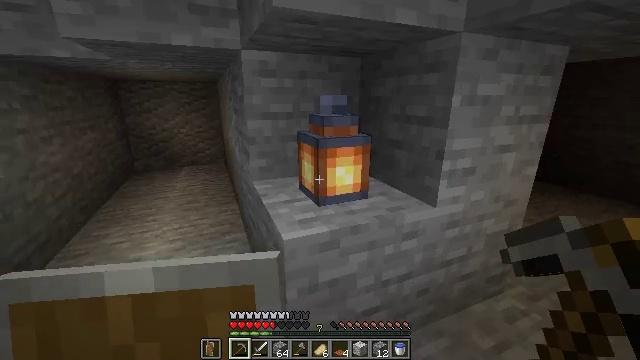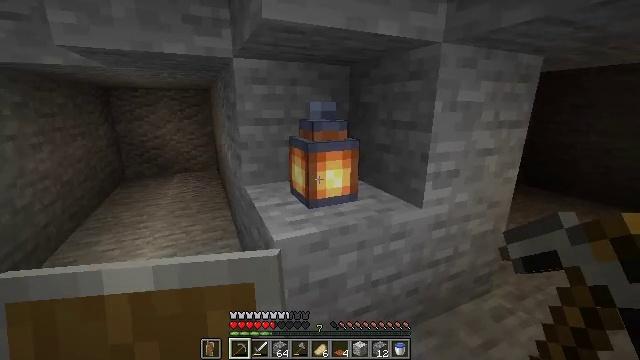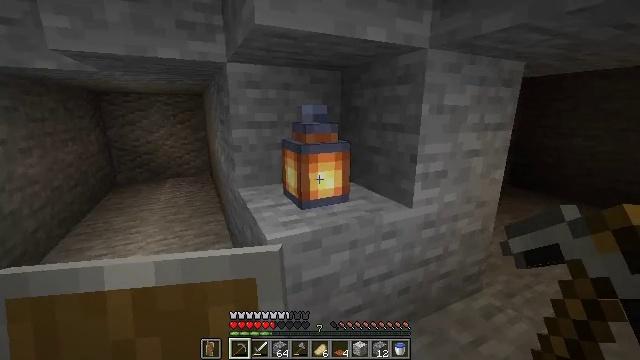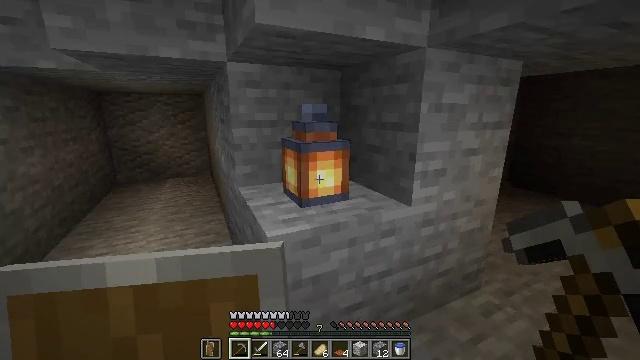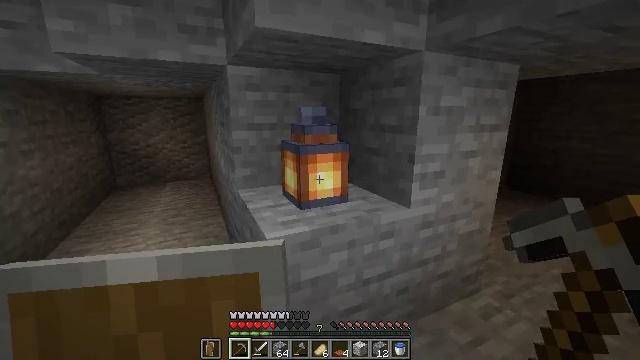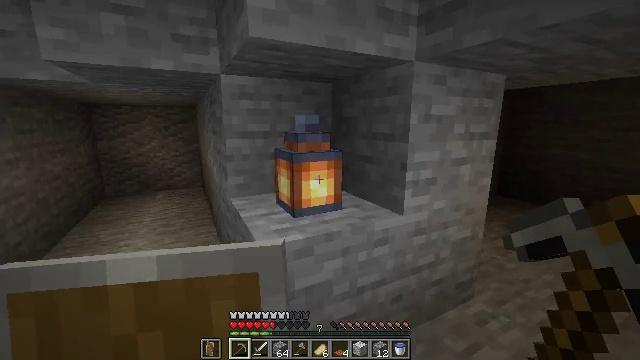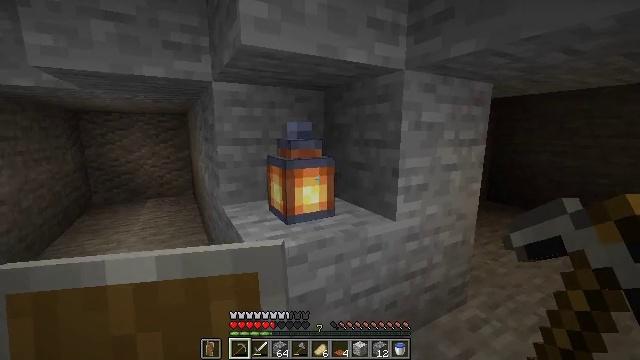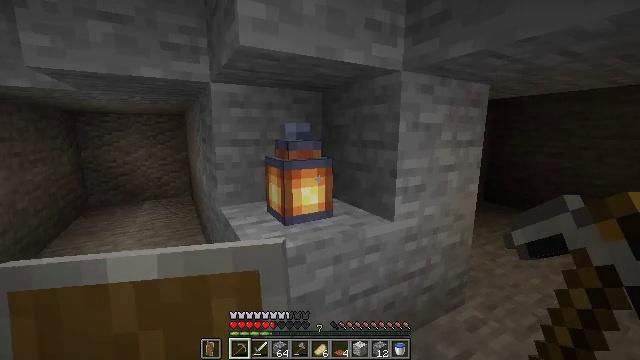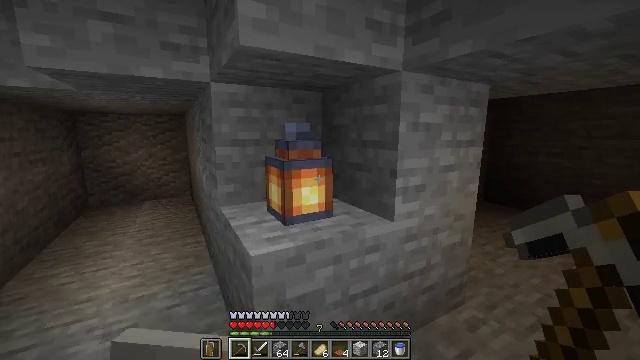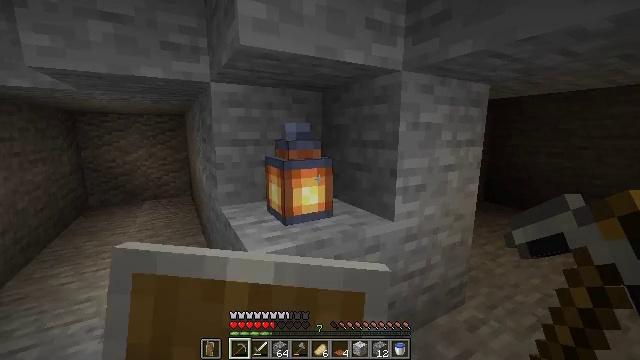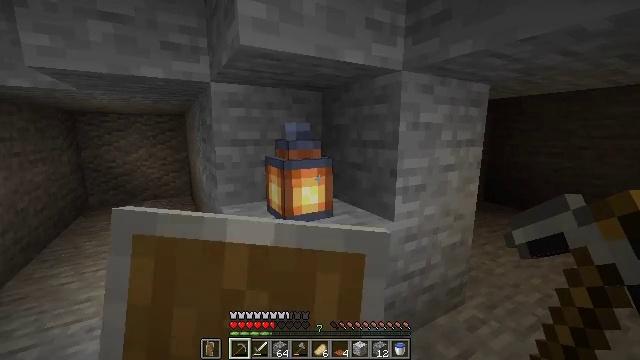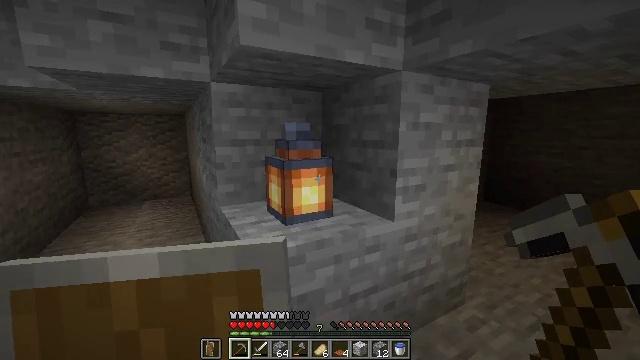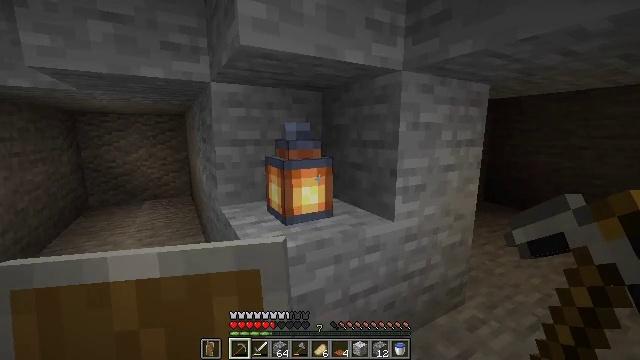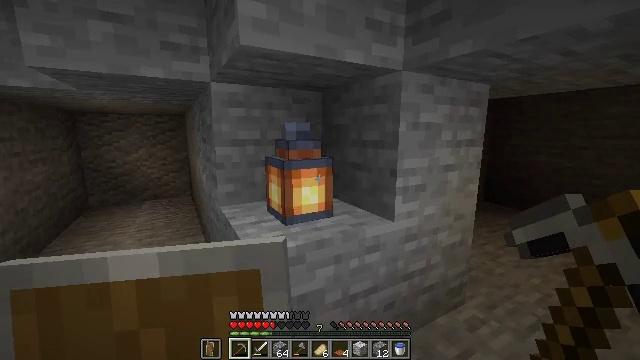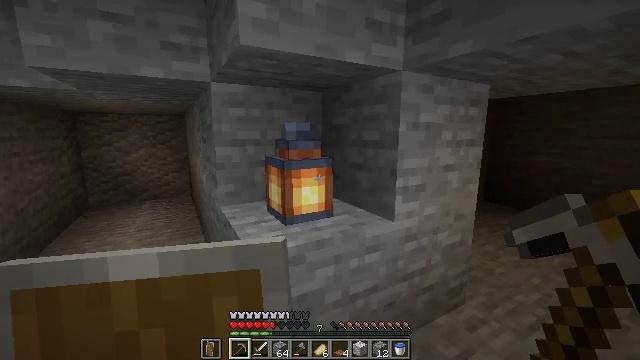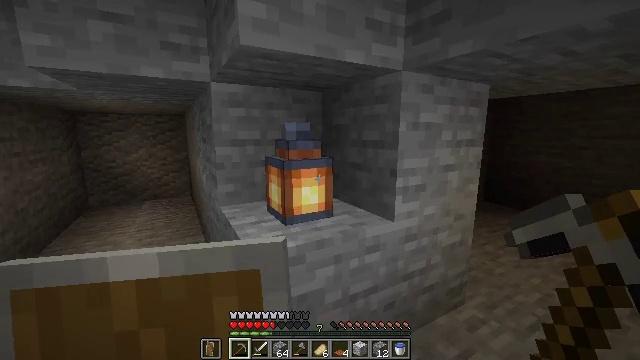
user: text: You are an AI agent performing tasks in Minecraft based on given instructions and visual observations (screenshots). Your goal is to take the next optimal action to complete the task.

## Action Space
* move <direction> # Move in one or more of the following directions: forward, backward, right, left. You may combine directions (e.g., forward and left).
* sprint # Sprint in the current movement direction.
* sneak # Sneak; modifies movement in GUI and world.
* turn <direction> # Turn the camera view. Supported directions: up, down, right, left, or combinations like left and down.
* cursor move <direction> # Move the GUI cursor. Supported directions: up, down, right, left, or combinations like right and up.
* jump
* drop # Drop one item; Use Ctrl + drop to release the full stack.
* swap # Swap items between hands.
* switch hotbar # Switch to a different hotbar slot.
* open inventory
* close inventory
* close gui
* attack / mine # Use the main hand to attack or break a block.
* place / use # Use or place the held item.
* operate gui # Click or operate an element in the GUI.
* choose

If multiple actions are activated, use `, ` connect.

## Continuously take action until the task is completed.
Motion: motion action
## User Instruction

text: Attack the lantern to recycle it.
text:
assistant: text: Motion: turn right and up
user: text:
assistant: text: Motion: turn right and up
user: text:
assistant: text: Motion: no_op
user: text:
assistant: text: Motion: no_op
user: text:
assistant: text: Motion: turn right and up
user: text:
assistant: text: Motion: turn right and up
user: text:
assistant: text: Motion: no_op
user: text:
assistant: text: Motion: use / place
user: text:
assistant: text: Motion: use / place
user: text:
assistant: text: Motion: use / place
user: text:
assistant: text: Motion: no_op
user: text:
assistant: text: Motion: no_op
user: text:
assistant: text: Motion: no_op
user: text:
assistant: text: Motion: no_op
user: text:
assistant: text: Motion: no_op
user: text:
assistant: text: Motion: no_op
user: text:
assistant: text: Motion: move forward
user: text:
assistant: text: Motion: move forward
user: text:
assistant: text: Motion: move forward
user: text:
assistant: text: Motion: move forward
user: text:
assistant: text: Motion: move forward
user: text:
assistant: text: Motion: move forward, turn left
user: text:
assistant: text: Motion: move forward, turn left and down
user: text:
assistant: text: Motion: turn left
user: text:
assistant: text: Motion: turn left and down, use / place
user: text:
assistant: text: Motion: use / place
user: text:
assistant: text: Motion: use / place
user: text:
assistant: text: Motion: no_op
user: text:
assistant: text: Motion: no_op
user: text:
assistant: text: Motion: no_op